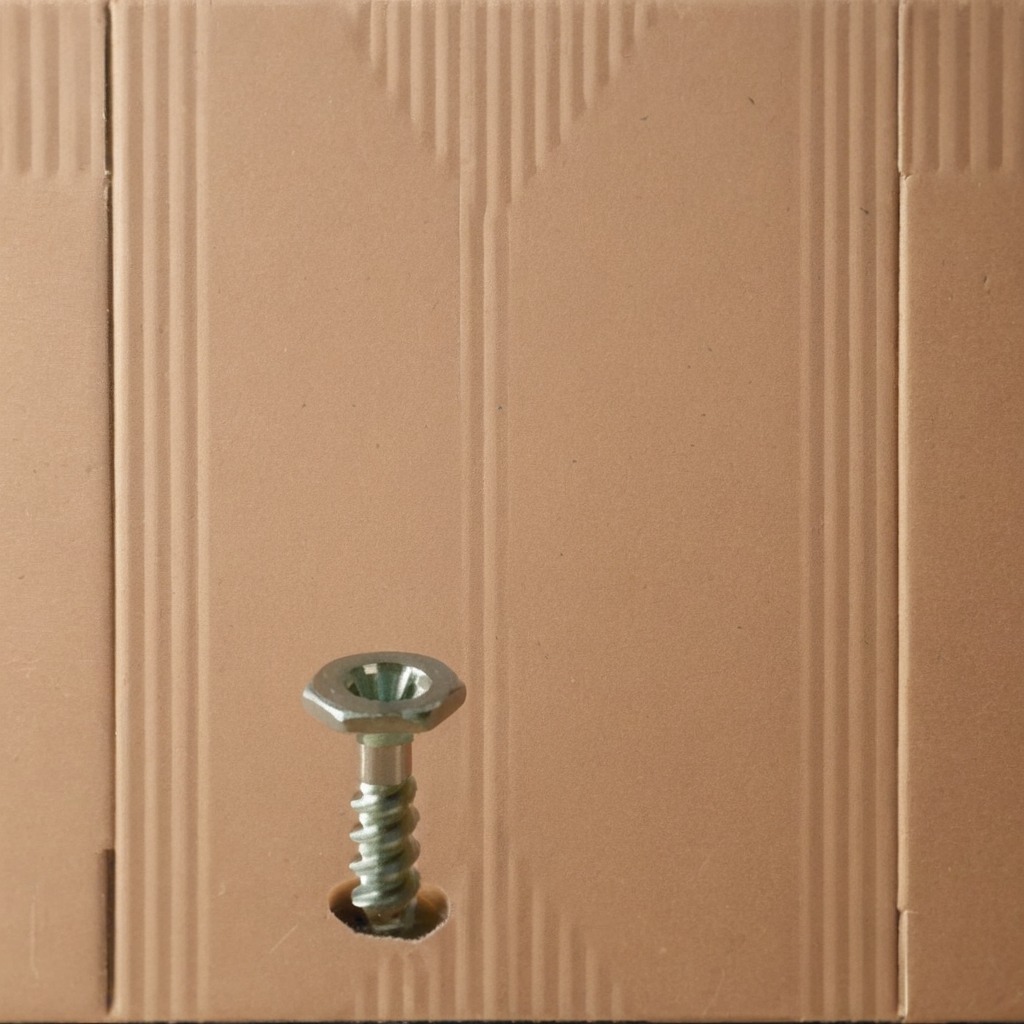
A metal screw is lying on the cardboard box surface in an outdoor workshop during daytime bright natural light soft shadows slightly creased but